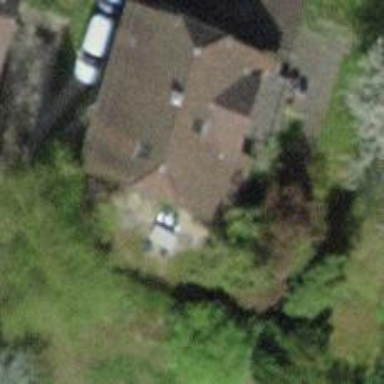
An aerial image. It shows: Detached building with half-hipped roof shape.